Question: I was reading the book : :
There was a sample code : (load external js)
'''
(function ()
{
var script = document.createElement('script');
script.async = true;
script.src = 'js_file.js';
script.onload = script.onreadystatechange = function ()
{
var rdyState = script.readyState;
if (!rdyState || /loaded|complete/.test(rdyState))
{
/*...*/
script.onload = null;
script.onreadystatechange = null;
}
};
var entry = document.getElementsByTagName('script')[0];
entry.parentNode.insertBefore(script, entry);
})();
'''
I'm trying to understand that line :
'if (!rdyState || /loaded|complete/.test(rdyState))...'
I'm getting 'undefined' in 'script.readyState'

:
- 'undefined''script.readyState'-
<URL>
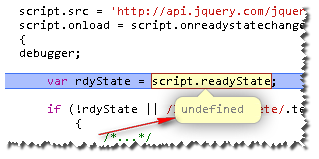
Answer: Here is my code to load javascript files,it works very well,readystate returns string,but it's value depends on your javascript engine.
'''
var n = document.createElement('script');
n.setAttribute('type', 'text/javascript');
n.setAttribute('src', 'Your src');
n.setAttribute('async', true);
n.onerror = function() {
callback()
n.onerror = null;
};
n.onload = n.onreadystatechange = function() {
if (!this.readyState || this.readyState === 'loaded' || this.readyState === 'complete') {
callback()
n.onload = n.onreadystatechange = null;
}
};
document.body.appendChild(n);
'''